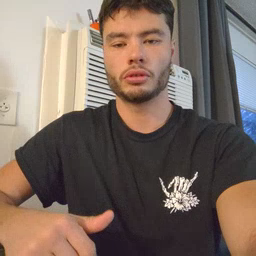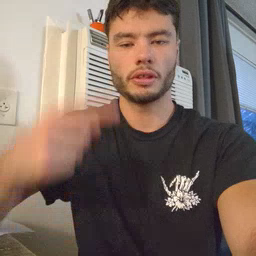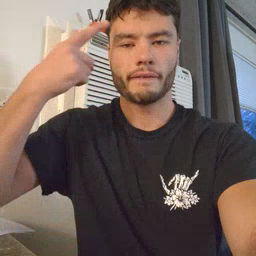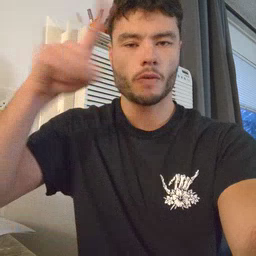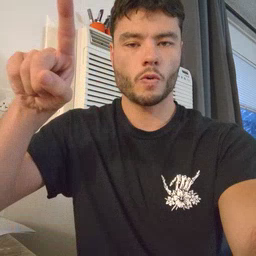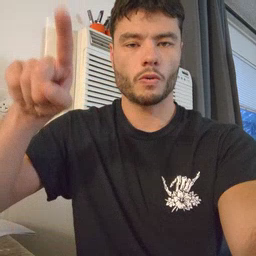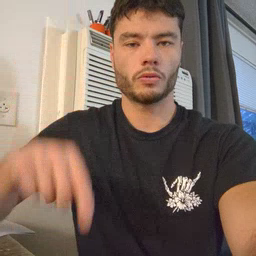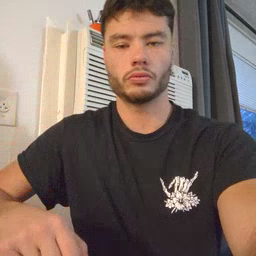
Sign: for